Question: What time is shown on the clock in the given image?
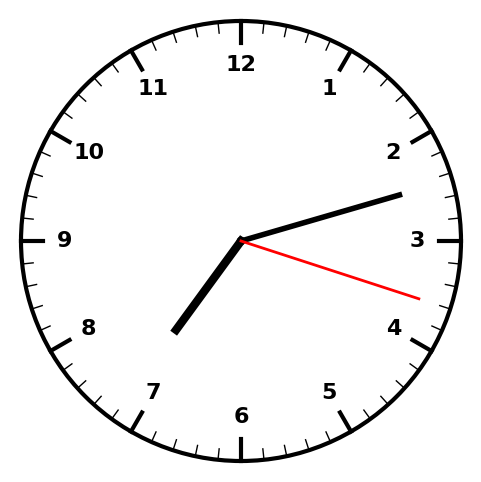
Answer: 07:12:18